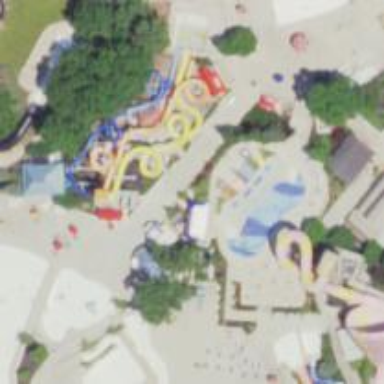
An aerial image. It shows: Water slide attraction.